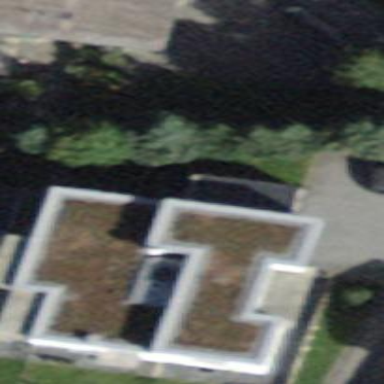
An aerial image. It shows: Flat-roofed house.